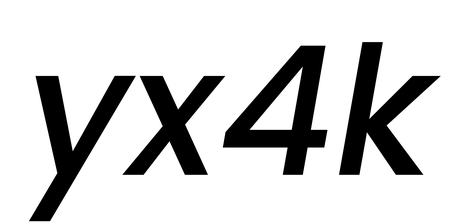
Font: Poppins-MediumItalic